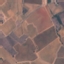
Land use / land cover: PermanentCrop